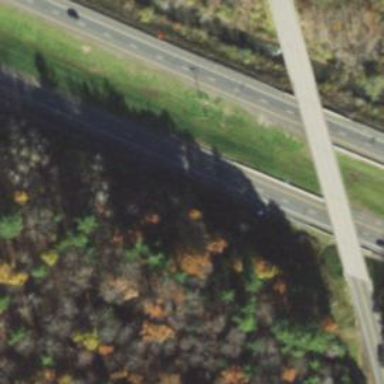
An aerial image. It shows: Asphalt motorway.